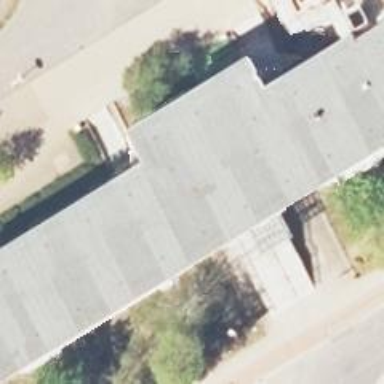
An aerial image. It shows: School building.